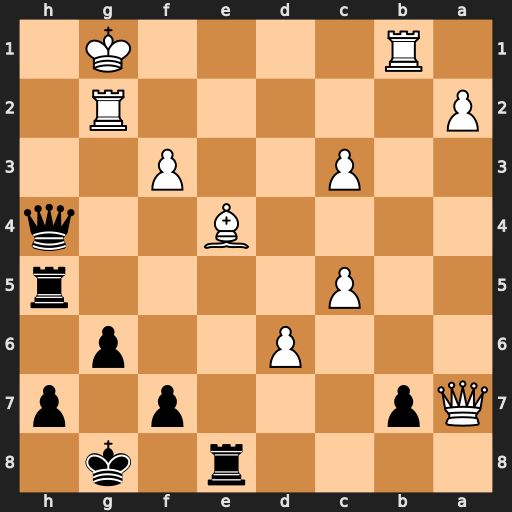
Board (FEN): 4r1k1/Qp3p1p/3P2p1/2P4r/4B2q/2P2P2/P5R1/1R4K1
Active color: b
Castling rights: -
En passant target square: -
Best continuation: Rxe4 fxe4 Qh1+ Kf2 Qxb1